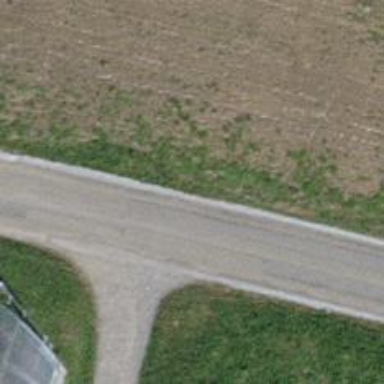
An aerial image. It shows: Unclassified road.